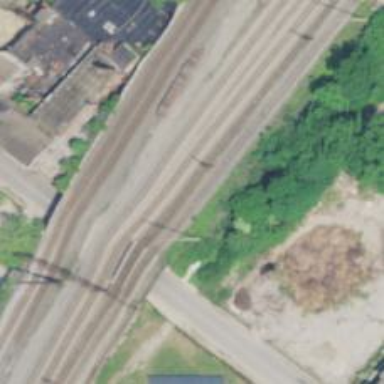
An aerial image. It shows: Railway line running on embankment.